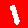
Digit: 1